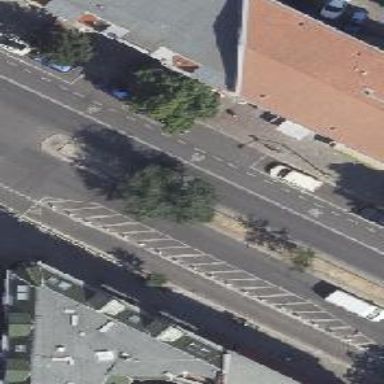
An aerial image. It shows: Secondary road with asphalt surface. It is dual carriageway with lane for parking on the right side. The cycle lane is separated by solid line on the left and dashed line with parking lane on the right.